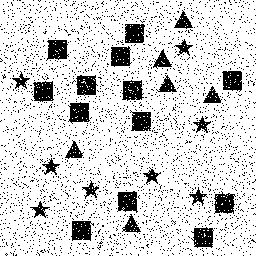
Squares: 13
Triangles: 6
Stars: 8
Total shapes: 27